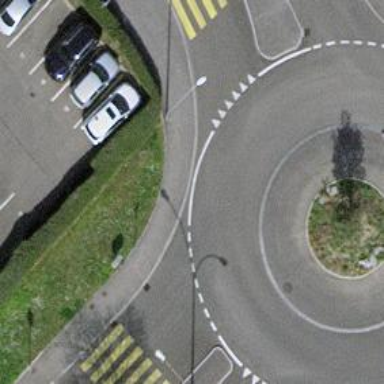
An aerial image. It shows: Secondary road with asphalt surface leading to roundabout.